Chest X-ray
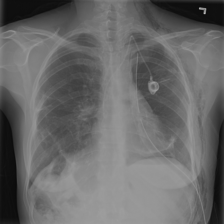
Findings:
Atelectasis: negative
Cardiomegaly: negative
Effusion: negative
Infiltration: negative
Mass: negative
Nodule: negative
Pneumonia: negative
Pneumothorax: positive
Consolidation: negative
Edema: negative
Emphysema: positive
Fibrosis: negative
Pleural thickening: negative
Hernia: negative